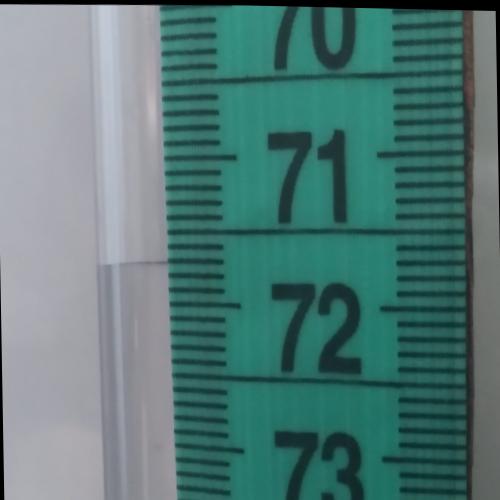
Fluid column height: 71.7 cm